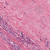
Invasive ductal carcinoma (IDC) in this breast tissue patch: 0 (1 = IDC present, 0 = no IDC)